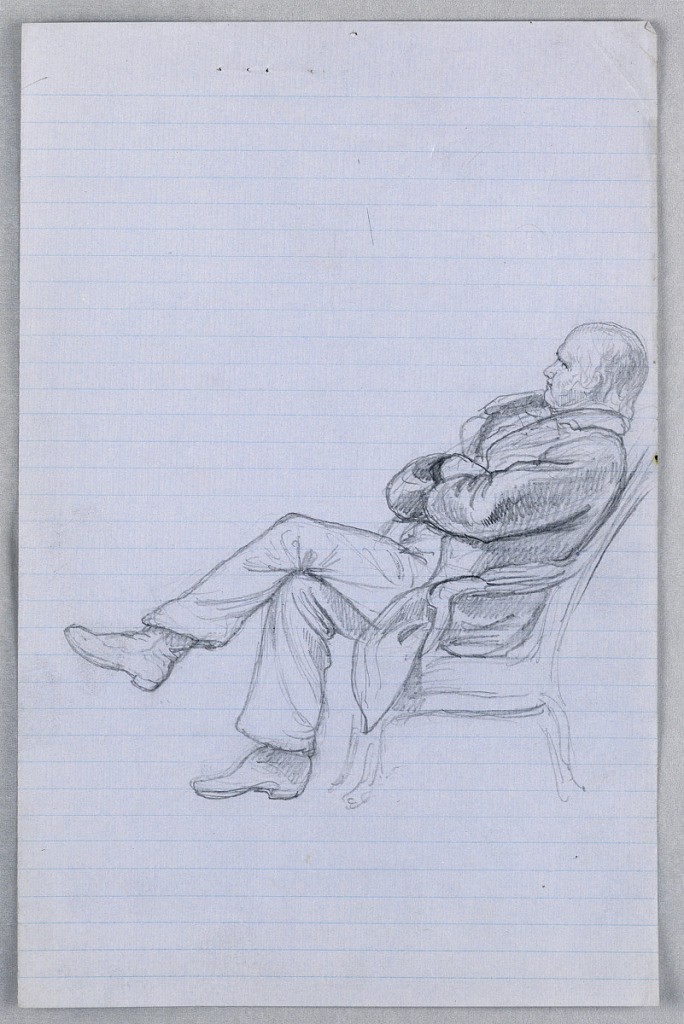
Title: Study for "Scientific Group"
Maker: Daniel Huntington, American, 1816–1906
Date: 1858
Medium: Graphite on lined blue laid paper
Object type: Drawing
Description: Man in an armchair, facing left, his arms folded and knees crossed.